Question: I want to remove product status and product dimension tab for products in virtuemart 2

any help?
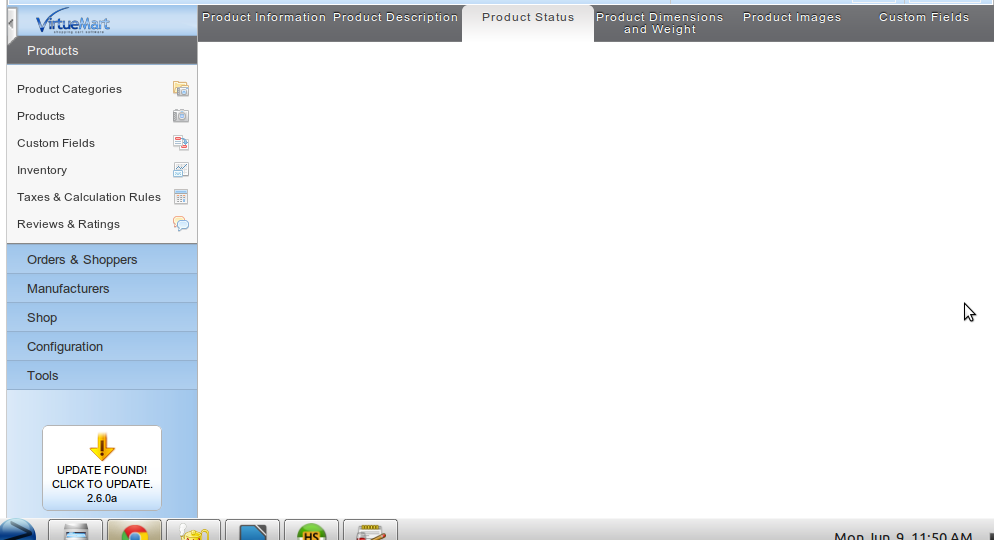
Answer: Try this,
Check the file ''product_edit.php''
'''
administrator\components\com_virtuemartiews\product mpl\product_edit.php
'''
And Simply comment the not required tabs
'''
$tabarray = array();
$tabarray['information'] = 'COM_VIRTUEMART_PRODUCT_FORM_PRODUCT_INFO_LBL';
$tabarray['description'] = 'COM_VIRTUEMART_PRODUCT_FORM_DESCRIPTION';
// $tabarray['status'] = 'COM_VIRTUEMART_PRODUCT_FORM_PRODUCT_STATUS_LBL';
// $tabarray['dimensions'] = 'COM_VIRTUEMART_PRODUCT_FORM_PRODUCT_DIM_WEIGHT_LBL';
$tabarray['images'] = 'COM_VIRTUEMART_PRODUCT_FORM_PRODUCT_IMAGES_LBL';
$tabarray['custom'] = 'COM_VIRTUEMART_PRODUCT_FORM_PRODUCT_CUSTOM_TAB';
'''
Hope it works..